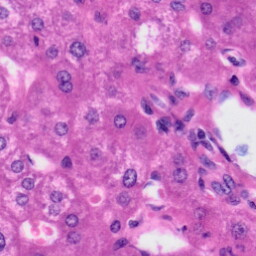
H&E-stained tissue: Liver